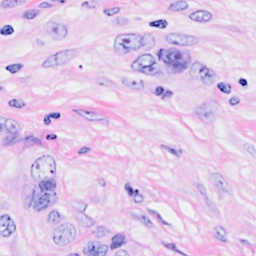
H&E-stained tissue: Breast